Question: I have a query:
'''
SELECT [Theme].[PK_Theme], [Theme].[Name], [ThemeType].[Type]
FROM [Theme]
LEFT OUTER JOIN [ThemeType]
ON [Theme].[ThemeTypeId] = [ThemeType].[PK_ThemeType]
JOIN [ProductTheme] ON [ProductTheme].[ThemeId]=[Theme].[PK_Theme]
WHERE ProductTheme.ProductID LIKE '%'
AND ProductTheme.ThemeId = Theme.PK_Theme
AND COALESCE([THEME].[THEMETYPEID], 'null') LIKE '%'
GROUP BY [Theme].[Name], [ThemeType].[Type], [Theme].[PK_Theme]
ORDER BY CASE WHEN [ThemeType].[Type] IS NULL THEN 0 ELSE 1 END, [Theme].[Name]
'''
The reason the 'LIKE's are there is because the ''%'' is actually parametrized using asp.net server control.
This query results in the following:

You cant see all of the returned data but '[Theme].[Name]' is in alphabetical order within two segments, 1st where '[ThemeType].[Type]' is 'NULL' then where it is not null. '[Theme].[PK_Theme]' is the primary key that is associated with '[Theme].[Name]'.
The way the tables are associated is that Theme has a column called 'ThemeTypeId' which is a foreign key of the primary key on the 'ThemeType' table.
Now here is my issue, currently 'ThemeTypeId' is of 'VARCHAR(50)' data type, I need it to be 'INT'. I see the issue is:
'''
COALESCE([THEME].[THEMETYPEID], 'null')
'''
This results in the following error:
Conversion failed when converting the 'varchar' value ''NULL'' to data type 'int'.
However, if I change 'null' to 'NULL' nothing is returned, if I change it to 0 only the 'NULL's are returned. I need both'NULL' and non-Null returned as was previously accomplished above. How do I do this?
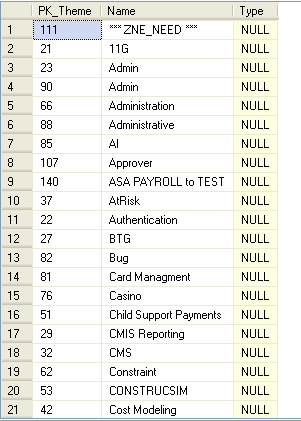
Answer: The obvious thing to do is to remove the line
'''
AND COALESCE([THEME].[THEMETYPEID], 'null') LIKE '%'
'''
from the 'where' clause. The 'like' is doing an 'is not null', and you are converting 'NULL' values anyway. So the line is not needed.
If you cannot do that, can you do this?
'''
AND COALESCE(cast([THEME].[THEMETYPEID] as varchar(255)), 'null') LIKE '%'
'''
Or this?
'''
AND [THEME].[THEMETYPEID] is not null
'''